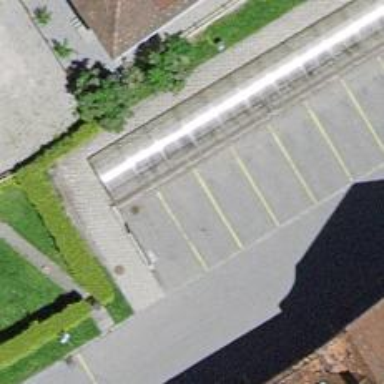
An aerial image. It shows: Car sharing facility.